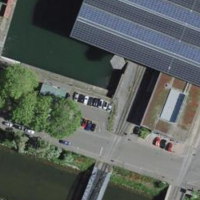
EUNIS habitat code: 57
Species observed at this site:
Anas platyrhynchos